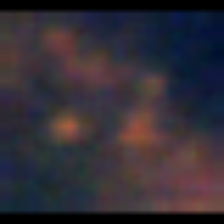
Taxon: Diatom_aggregate
Group: Diatoms